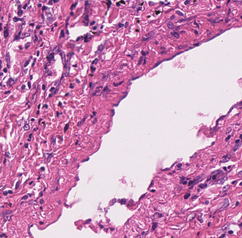
Tumor epithelial tissue: no
Tumor-associated stroma tissue: yes
Normal tissue: no